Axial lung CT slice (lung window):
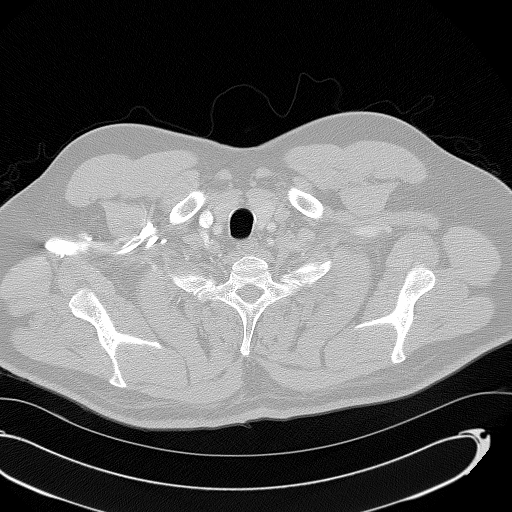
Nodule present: no